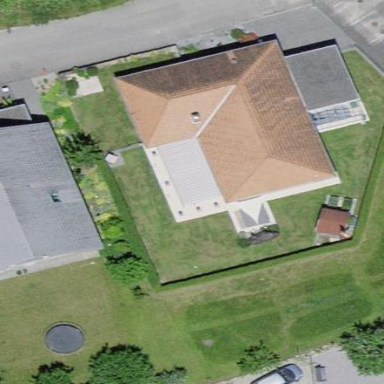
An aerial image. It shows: Residential building.